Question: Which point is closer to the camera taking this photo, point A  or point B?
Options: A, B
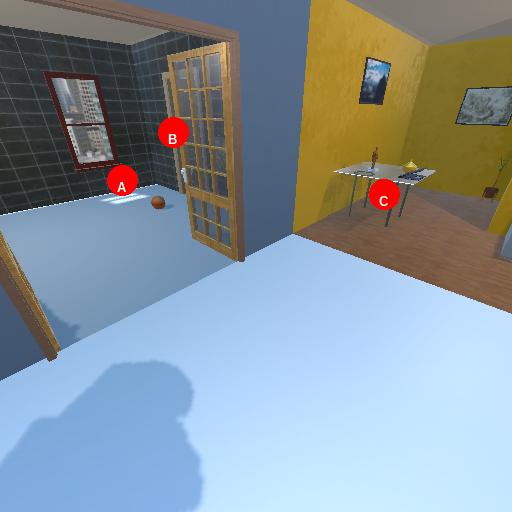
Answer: A